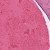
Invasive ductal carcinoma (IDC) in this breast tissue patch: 0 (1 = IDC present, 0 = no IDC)